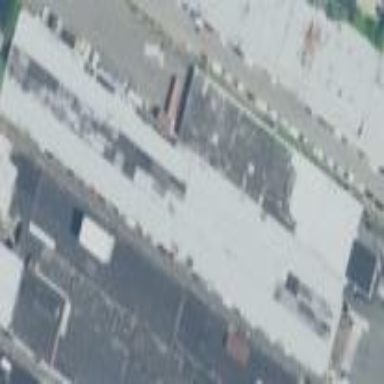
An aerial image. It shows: Warehouse.